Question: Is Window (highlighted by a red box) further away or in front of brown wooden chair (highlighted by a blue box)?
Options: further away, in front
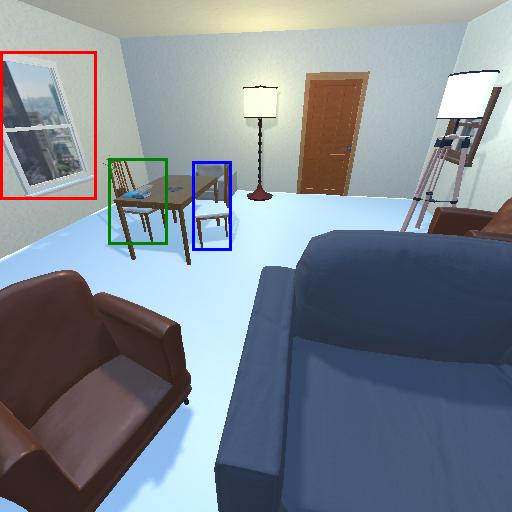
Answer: further away